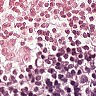
Metastatic tissue present: yes